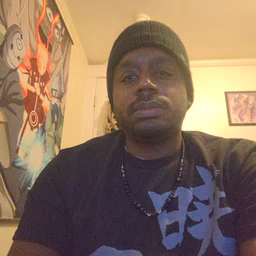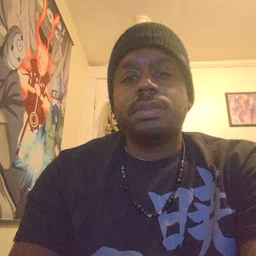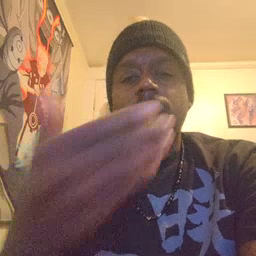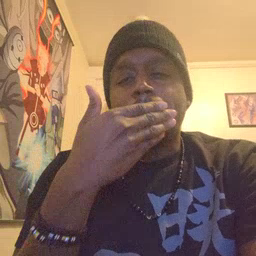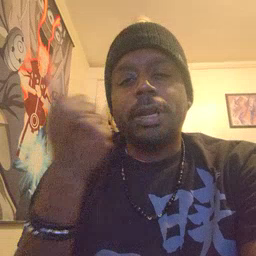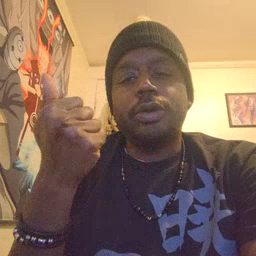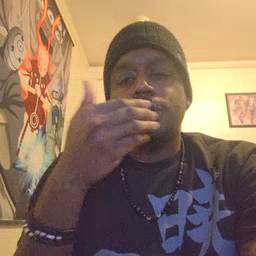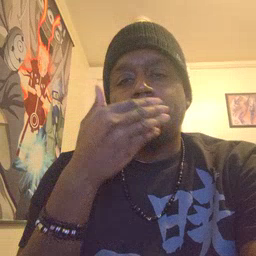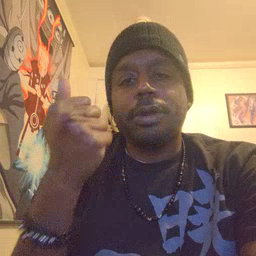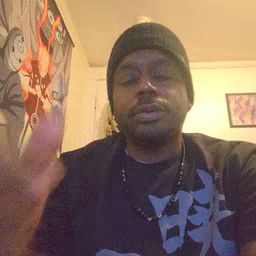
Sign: better